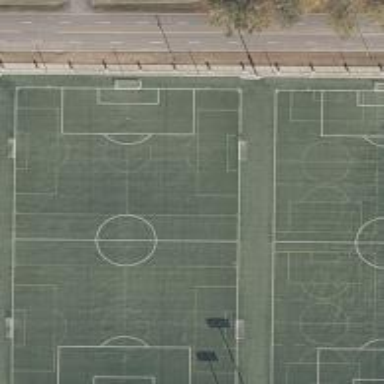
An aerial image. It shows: Soccer pitch designated for leisure and sports activities.